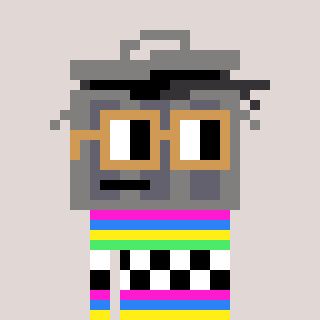
a pixel art character with square brown glasses, a trashcan-shaped head and a orange-colored body on a warm background